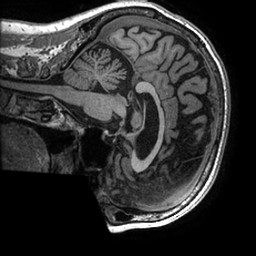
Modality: T1w
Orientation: sagittal
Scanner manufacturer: ge
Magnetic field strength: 3 T
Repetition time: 0.006364 s
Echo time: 0.002788 s